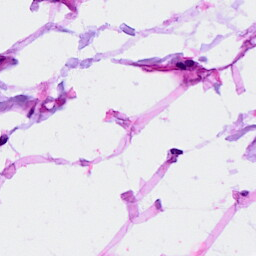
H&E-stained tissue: Breast